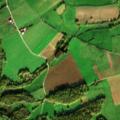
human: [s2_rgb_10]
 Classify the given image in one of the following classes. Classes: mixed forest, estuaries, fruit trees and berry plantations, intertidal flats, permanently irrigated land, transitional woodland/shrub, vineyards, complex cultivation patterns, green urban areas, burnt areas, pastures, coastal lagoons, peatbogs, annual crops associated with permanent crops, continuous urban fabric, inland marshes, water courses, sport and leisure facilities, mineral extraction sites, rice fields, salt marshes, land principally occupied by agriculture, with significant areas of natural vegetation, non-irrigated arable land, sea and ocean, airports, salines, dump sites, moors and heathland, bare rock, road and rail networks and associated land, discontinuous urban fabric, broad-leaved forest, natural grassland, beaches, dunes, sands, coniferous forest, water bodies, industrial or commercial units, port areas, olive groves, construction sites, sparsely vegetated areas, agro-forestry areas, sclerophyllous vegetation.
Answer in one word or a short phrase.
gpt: non-irrigated arable land, pastures, complex cultivation patterns, land principally occupied by agriculture, with significant areas of natural vegetation